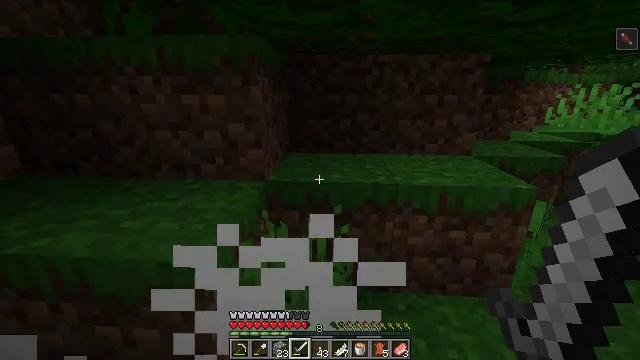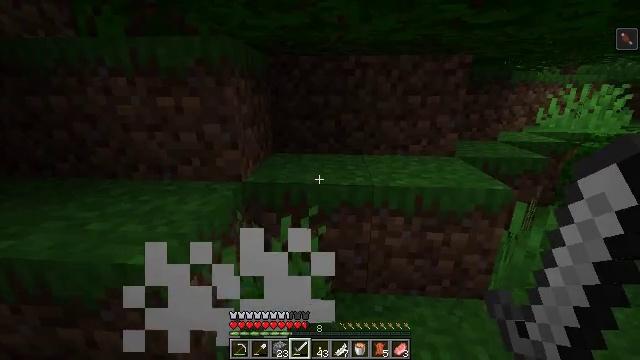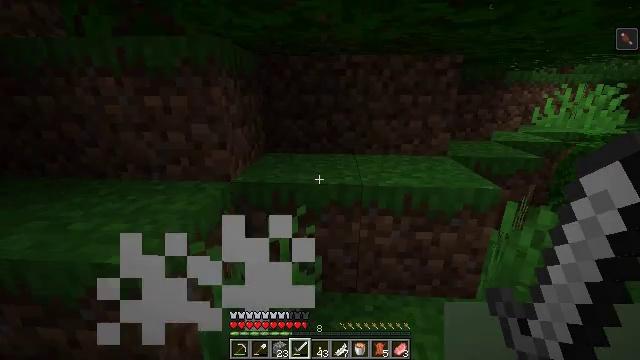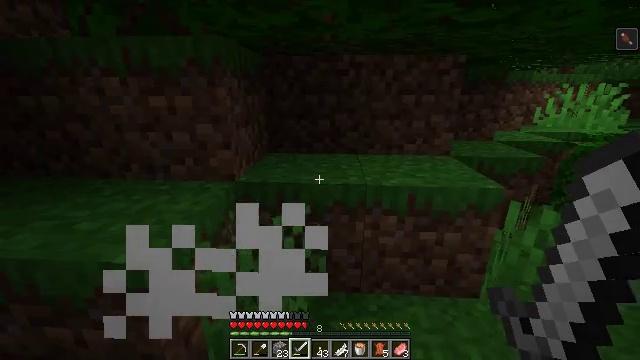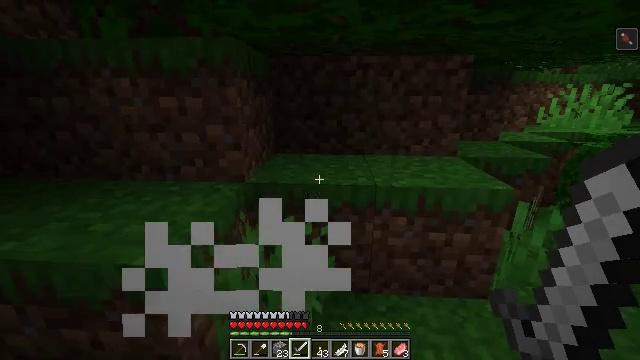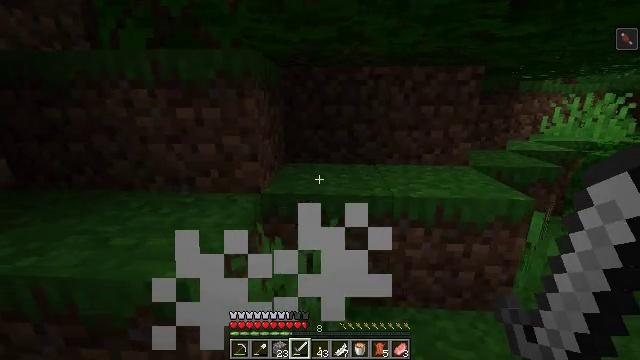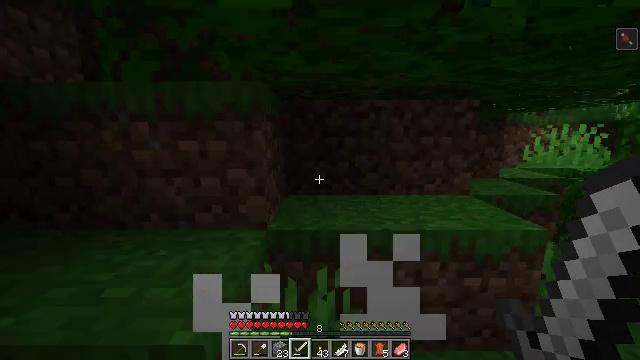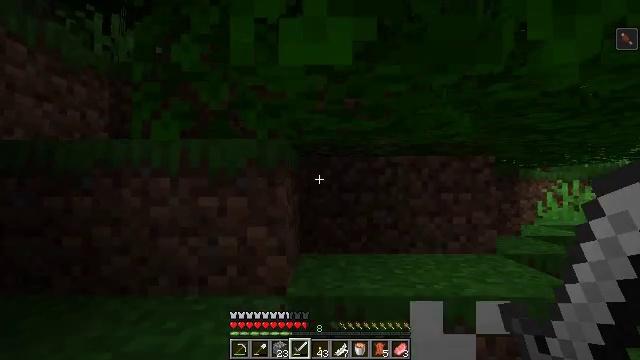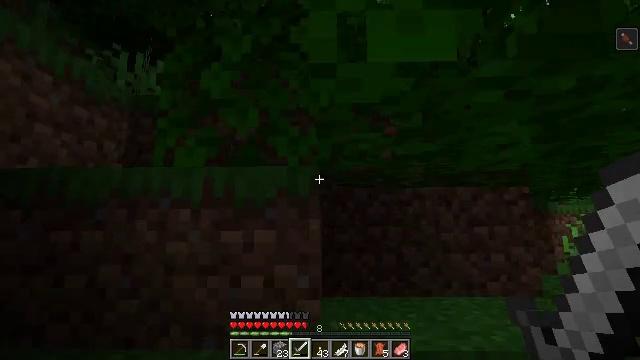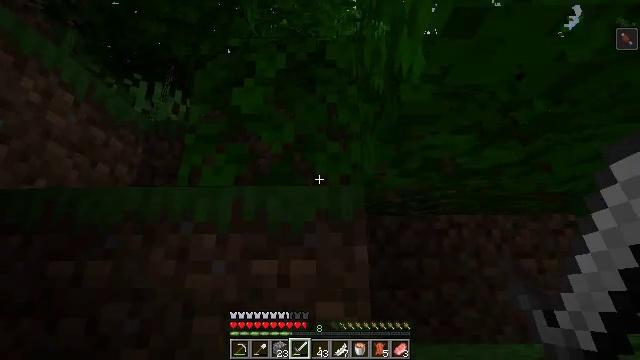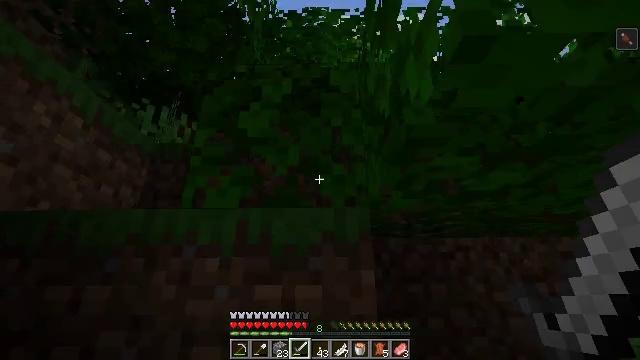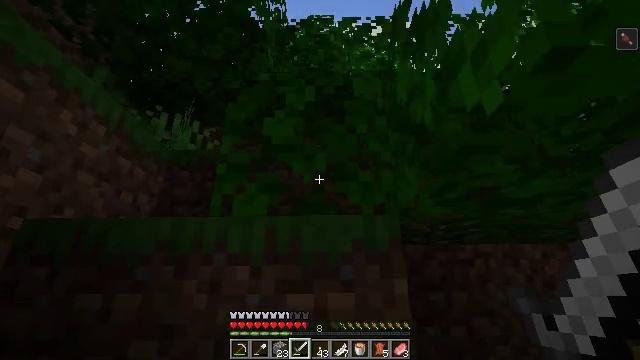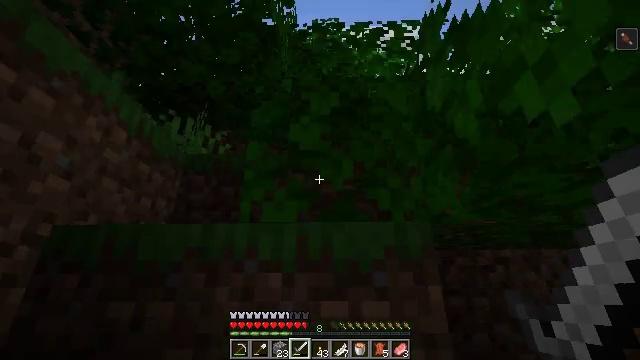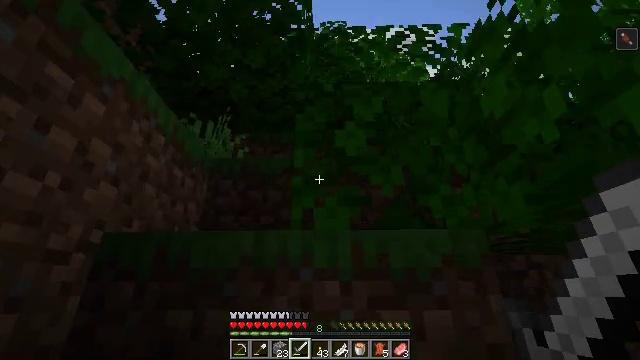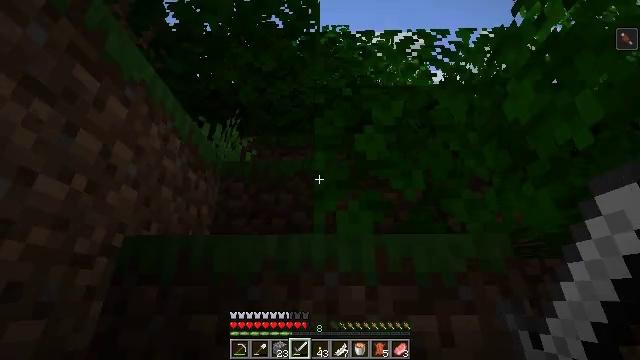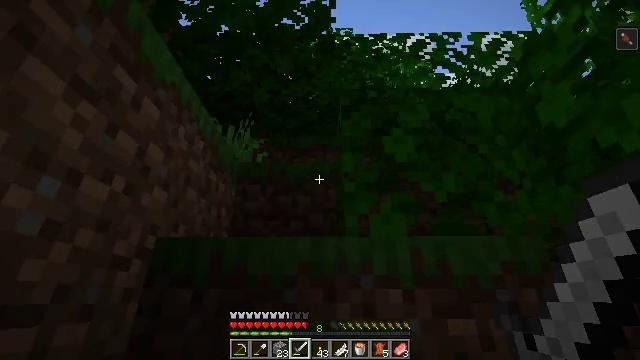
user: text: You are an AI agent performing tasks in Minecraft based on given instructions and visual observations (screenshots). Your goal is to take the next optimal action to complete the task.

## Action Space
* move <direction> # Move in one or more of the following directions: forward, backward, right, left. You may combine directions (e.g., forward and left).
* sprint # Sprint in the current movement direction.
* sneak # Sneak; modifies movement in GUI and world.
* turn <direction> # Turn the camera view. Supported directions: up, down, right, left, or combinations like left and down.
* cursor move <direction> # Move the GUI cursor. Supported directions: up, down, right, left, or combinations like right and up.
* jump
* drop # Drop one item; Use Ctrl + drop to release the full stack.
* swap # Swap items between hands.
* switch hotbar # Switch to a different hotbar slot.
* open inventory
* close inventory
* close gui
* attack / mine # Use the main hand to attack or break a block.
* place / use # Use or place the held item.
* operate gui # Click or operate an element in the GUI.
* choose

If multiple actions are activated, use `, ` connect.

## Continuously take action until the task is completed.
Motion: motion action
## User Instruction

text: Mine the cocoa pods for beans.
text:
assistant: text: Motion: no_op
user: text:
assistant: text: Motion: no_op
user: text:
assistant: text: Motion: move left
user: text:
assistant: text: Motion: move left
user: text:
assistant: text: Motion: move forward and move left, turn up
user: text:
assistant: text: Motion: move forward and move left, turn right and up
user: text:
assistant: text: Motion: move forward and move left, turn up
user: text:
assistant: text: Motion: move forward and move left, turn up
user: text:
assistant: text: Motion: move forward and move left, turn up
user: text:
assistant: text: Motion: move forward and move left, turn up
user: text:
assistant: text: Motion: move forward and move left, turn up
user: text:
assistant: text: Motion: move forward and move left
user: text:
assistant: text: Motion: move forward and move left
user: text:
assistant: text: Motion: move forward and move left
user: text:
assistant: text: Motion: move forward and move left
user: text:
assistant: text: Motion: move forward
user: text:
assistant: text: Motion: turn right and down
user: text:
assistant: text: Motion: move right, turn right and down
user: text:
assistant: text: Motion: move right, turn right and down
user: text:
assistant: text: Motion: move right, turn right and down
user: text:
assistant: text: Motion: move forward and move right, turn right and down
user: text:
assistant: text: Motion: move forward and move right, turn right and down
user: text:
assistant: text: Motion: move forward
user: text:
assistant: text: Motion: move forward
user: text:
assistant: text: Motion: move forward
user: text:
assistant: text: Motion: move forward
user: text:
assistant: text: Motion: move forward
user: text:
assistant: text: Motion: move forward, turn right and down
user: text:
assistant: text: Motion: move forward, turn down
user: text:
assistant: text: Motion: move forward